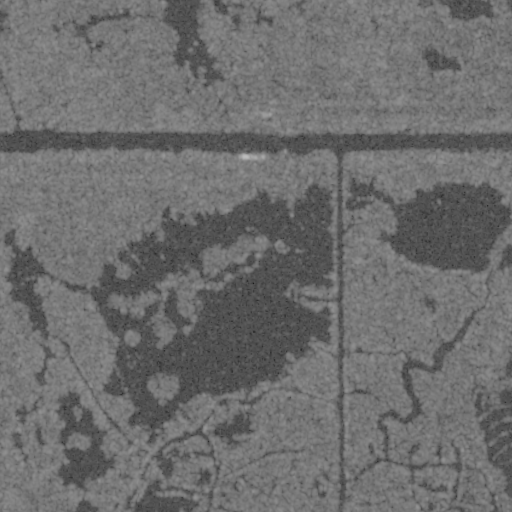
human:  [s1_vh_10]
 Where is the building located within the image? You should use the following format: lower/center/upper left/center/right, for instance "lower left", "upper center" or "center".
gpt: The building is located in the lower left of the image.
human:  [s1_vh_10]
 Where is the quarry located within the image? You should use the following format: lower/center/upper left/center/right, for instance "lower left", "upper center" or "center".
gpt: There is no quarry in the image.

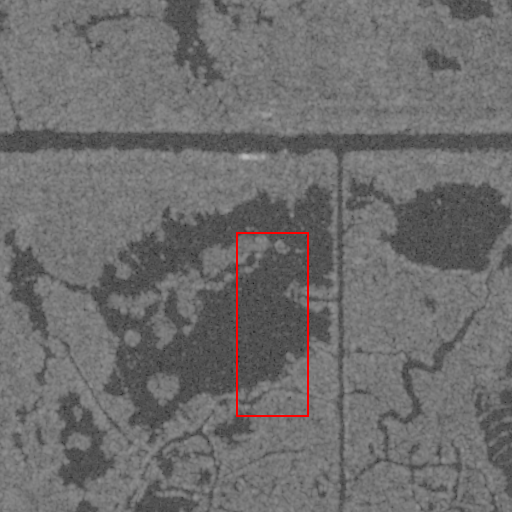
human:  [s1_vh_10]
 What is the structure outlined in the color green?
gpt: There is no green outline.
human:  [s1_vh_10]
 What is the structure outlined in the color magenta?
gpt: There is no structure outlined in magenta.